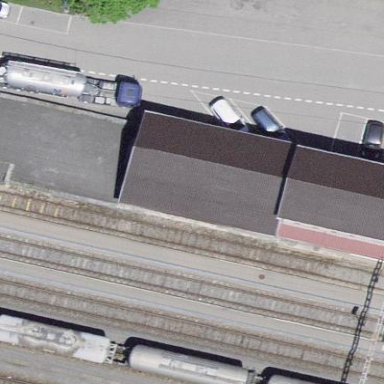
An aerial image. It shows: Train station building.